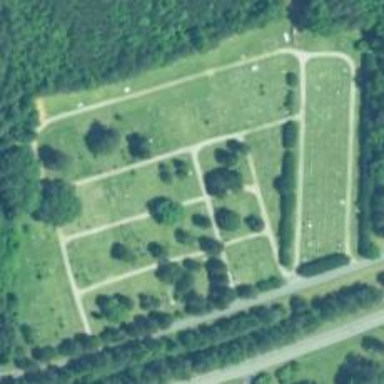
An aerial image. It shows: Cemetery.